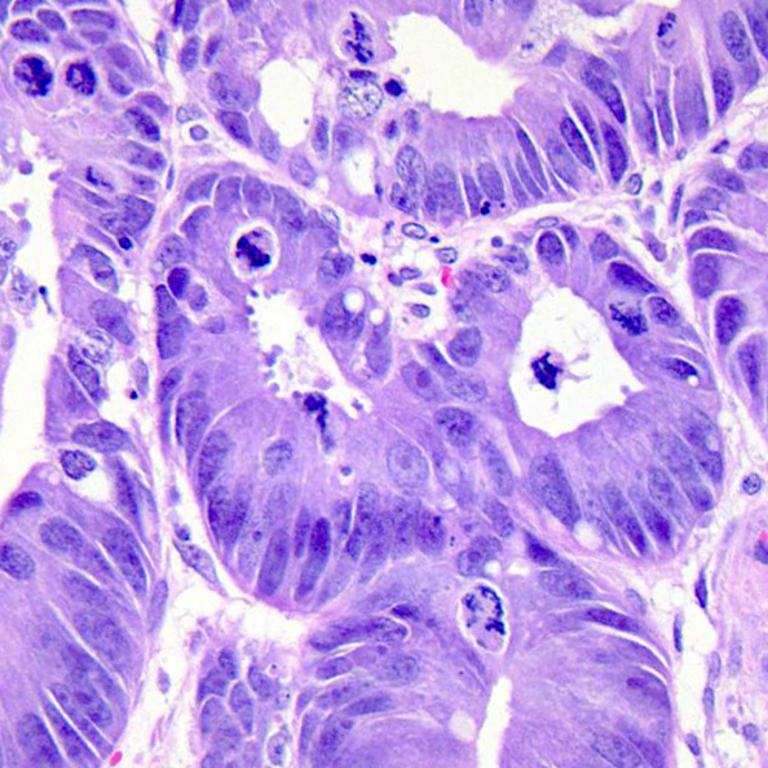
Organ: colon
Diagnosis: adenocarcinomas